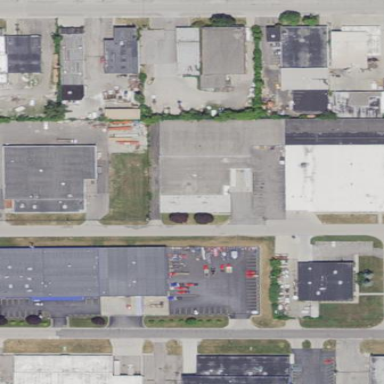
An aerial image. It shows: Industrial area.